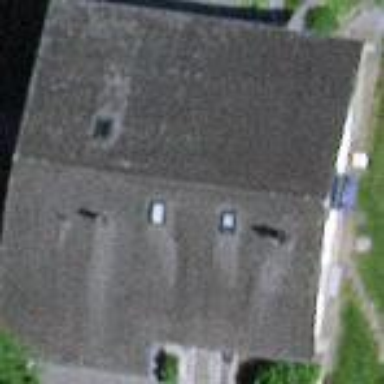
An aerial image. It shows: Building.